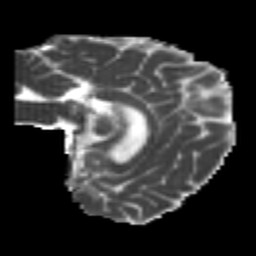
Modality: MD
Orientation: sagittal
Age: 22
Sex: male
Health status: healthy
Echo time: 0.074 s